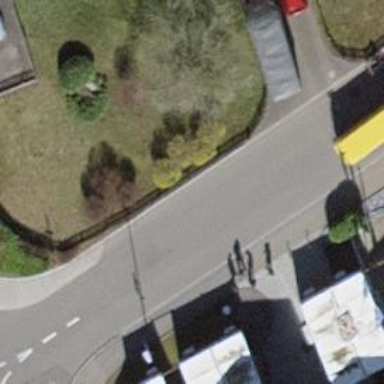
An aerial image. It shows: Residential road with asphalt surface and sidewalk on the left.